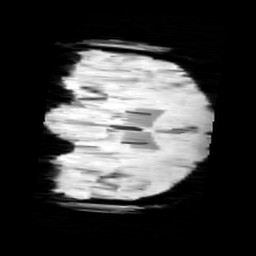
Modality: minIP
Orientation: coronal
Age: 10
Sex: male
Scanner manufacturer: siemens
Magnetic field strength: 3 T
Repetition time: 0.027 s
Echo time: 0.02 s